Question: I want to allow the user to select a photo and crop the image. This is working most of the time. The problem I am having is that the App Chooser is showing apps that do not have cropping abilities.

For example this is the App Chooser that comes up. However only the "Gallery" has the ability to crop.
So I need a way to filter the other three apps. Otherwise my users will get confused and angry.
Here is the code I am using currently:
'''
final Intent intent = new Intent(Intent.ACTION_PICK,
android.provider.MediaStore.Images.Media.INTERNAL_CONTENT_URI);
intent.setType("image/*");
intent.putExtra("crop", "true");
intent.putExtra("scale", true);
intent.putExtra("outputX", 50);
intent.putExtra("outputY", 68);
intent.putExtra("aspectX", 50);
intent.putExtra("aspectY", 68);
intent.putExtra("return-data", true);
if (intent.resolveActivity(getPackageManager()) != null) {
startActivityForResult(Intent.createChooser(intent, getString(R.string.select_picture)), SELECT_IMAGE);
} else {
//Show error
}
'''
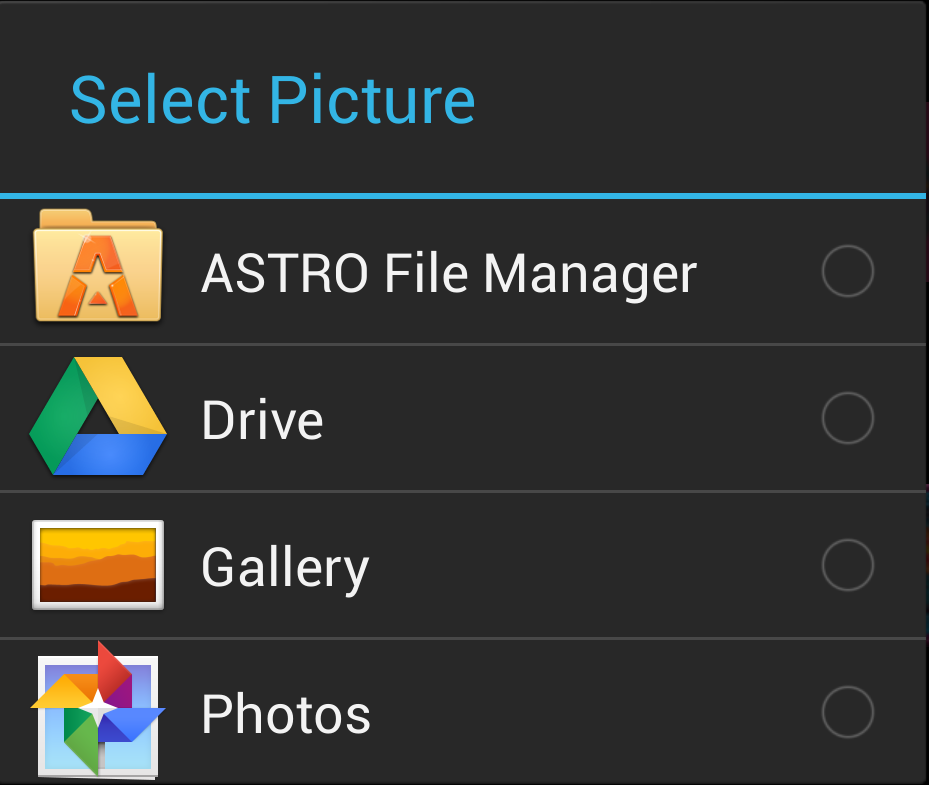
Answer: > However only the "Gallery" has the ability to crop.
Only on some devices. There is no requirement, AFAIK, for a gallery app to offer some sort of cropping capability.
> So I need a way to filter the other three apps
No, you need to realize that there is no cropping ability that is officially part of Android. Then, you need to implement cropping inside of your app. This is covered in greater detail <URL> that baronS mentioned in a comment.